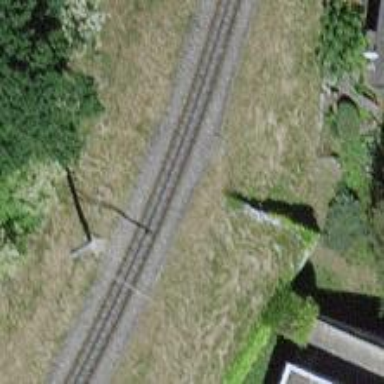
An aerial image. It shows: Narrow-gauge railway track with electrified contact line. The railway has one track.